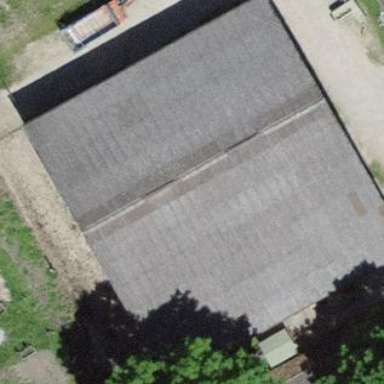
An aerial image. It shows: Barn.